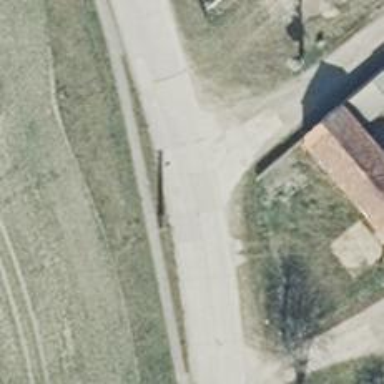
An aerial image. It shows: Residential road with concrete plates surface.